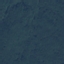
Label: Forest